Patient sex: M
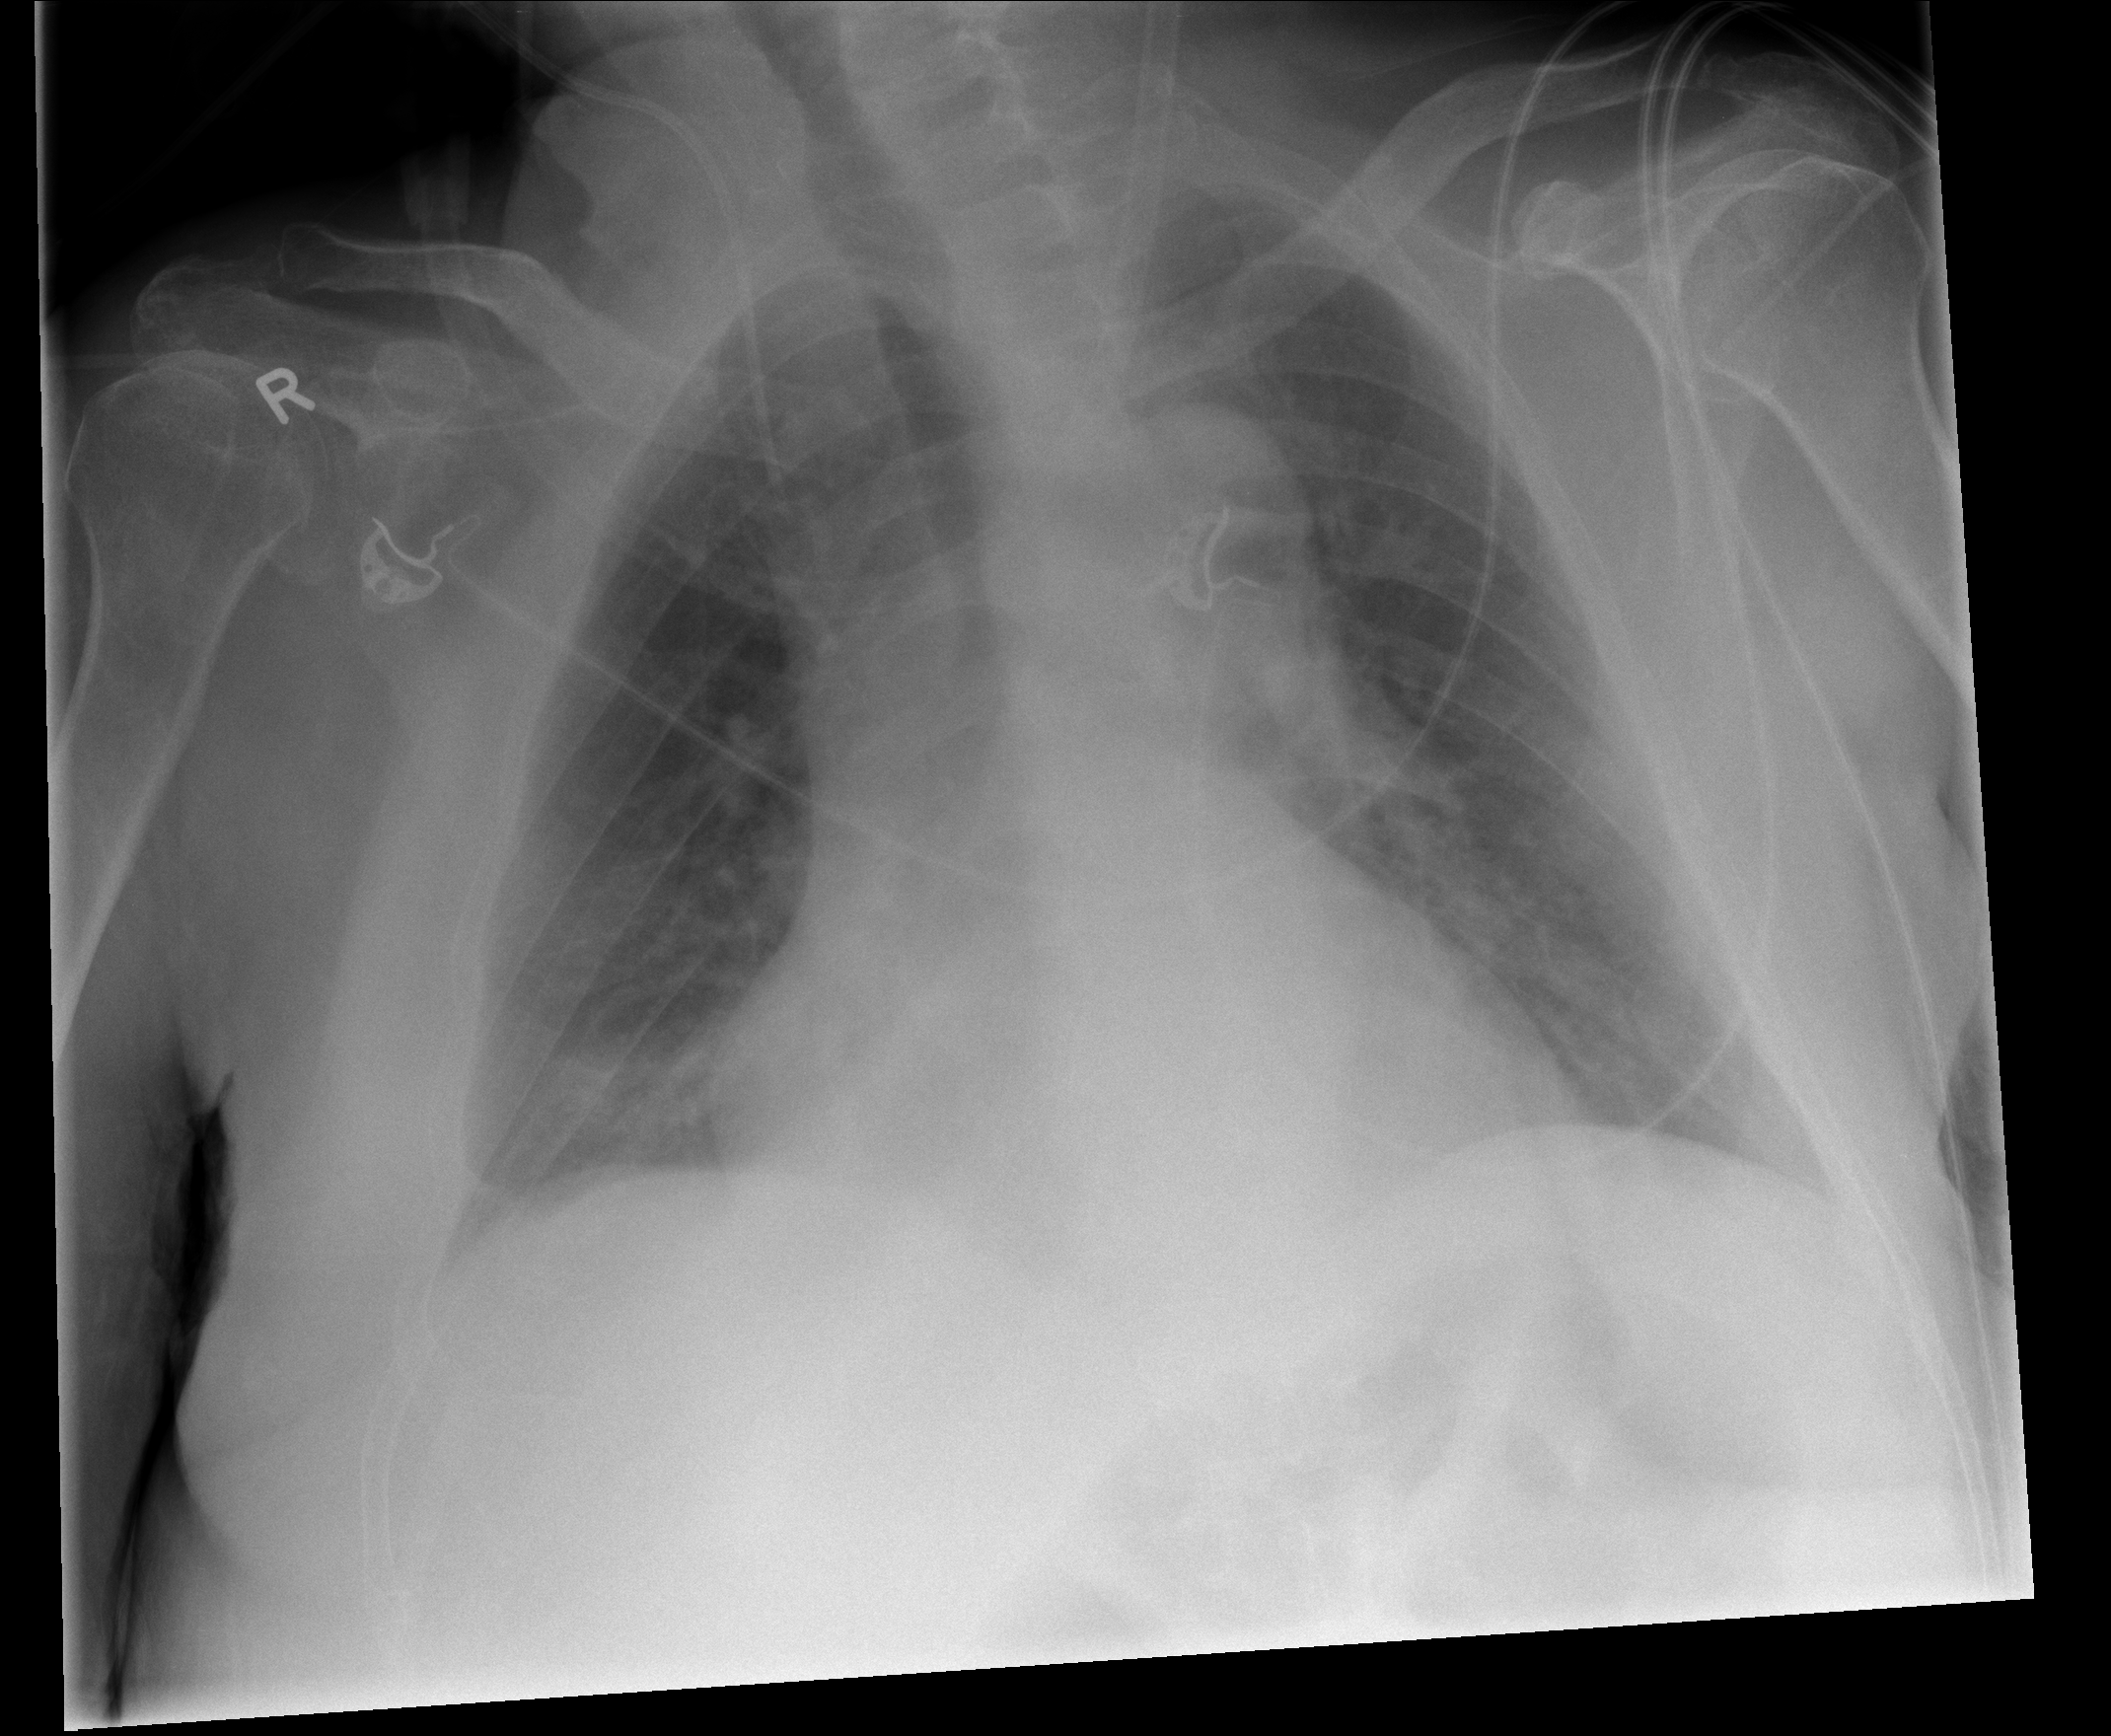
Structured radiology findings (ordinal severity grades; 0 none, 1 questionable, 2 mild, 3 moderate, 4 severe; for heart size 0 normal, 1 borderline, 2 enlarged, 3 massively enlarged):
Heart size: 1
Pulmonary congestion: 0
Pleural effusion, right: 0
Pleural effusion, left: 0
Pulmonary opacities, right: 1
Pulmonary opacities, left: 0
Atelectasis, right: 0
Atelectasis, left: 0